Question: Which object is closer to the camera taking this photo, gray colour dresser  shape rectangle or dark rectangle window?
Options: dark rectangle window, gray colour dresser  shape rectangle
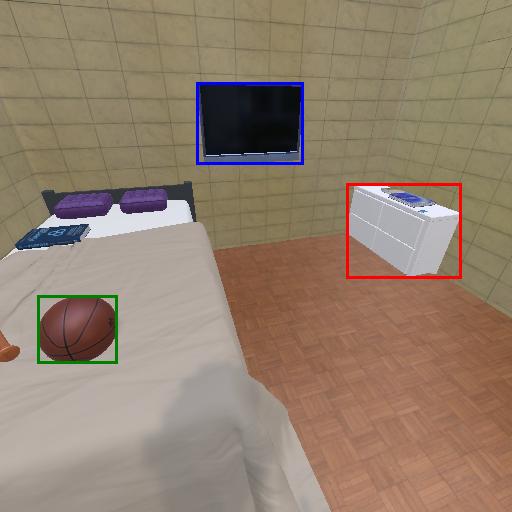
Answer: dark rectangle window